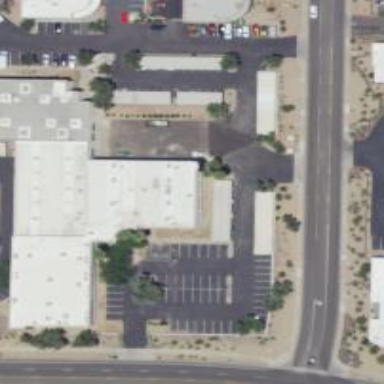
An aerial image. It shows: Car shop building.